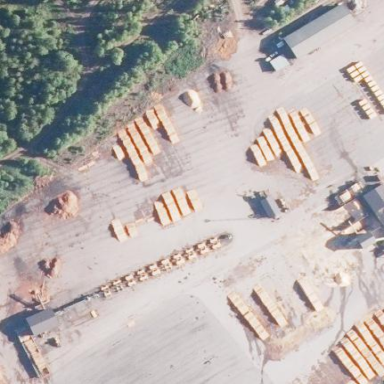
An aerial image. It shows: Industrial area with sawmill.